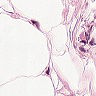
Metastatic tissue present: no